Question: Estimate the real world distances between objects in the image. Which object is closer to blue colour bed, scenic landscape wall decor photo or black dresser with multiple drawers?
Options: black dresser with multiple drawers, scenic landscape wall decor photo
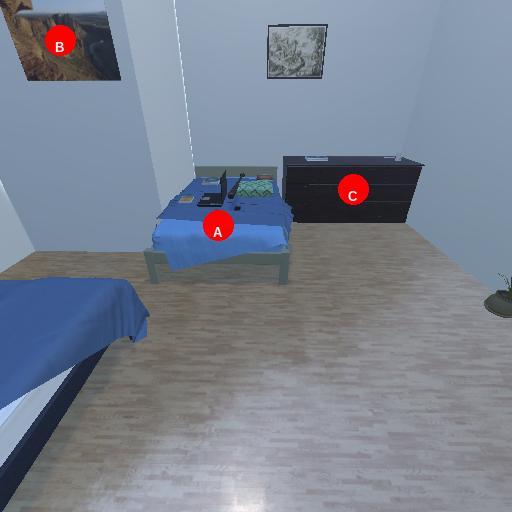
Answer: black dresser with multiple drawers